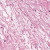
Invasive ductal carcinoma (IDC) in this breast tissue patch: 0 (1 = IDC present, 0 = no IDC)